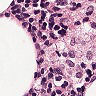
Metastatic tissue present: no